Question: <URL>

I have a parent child controller example above, in the child when a button is clicked I displays the div 'showPop' and then will '$emit' an event upwards to the '$rootScope'.
Now in the parent / '$rootScope' I "hear" that event then activate another function.
That function in the '$rootScope' triggers the 'bodyClick' click function to be active, so once a click is registered in the body/parent/rootScope the div 'showPop' is now hidden.
The problem is that while I want clicks on the body to close that div out, I do NOT want clicks on the actual div itself to trigger it to close?
How could I accomplish this / work around the '$rootScope' ng-click event?
'''
.controller('mainController', ['$scope', '$rootScope',
function($scope,$rootScope) {
var unbind = $rootScope.$on('popoverOpen');
$scope.$on('popoverOpen', function(events, data) {
console.log('popoverOpen is heard!')
$scope.bodyClick = function() {
console.log('bodyClick sent down from main');
$scope.theAction = 'bodyClick sent down from main';
$rootScope.$broadcast('bodyClick');
};
$scope.$on('$destroy', unbind);
});
}])
.controller('subController', ['$scope', '$rootScope',
function($scope, $rootScope) {
$scope.callPop = function($event) {
$rootScope.theAction = 'popoverOpen emitted up from sub';
$event.stopPropagation();
$scope.showPop = true;
$scope.$emit('popoverOpen');
};
$scope.$on('bodyClick', function() {
console.log('bodyClick received in sub!');
$rootScope.theAction = 'bodyClick received in sub!';
$scope.showPop = false;
$scope.$emit('destroy');
});
}]);
'''
Markup:
'''
<body ng-app="app" ng-controller="mainController" ng-click="bodyClick()">
<h1>mainController</h1>
<div class="sidebar" ng-controller="subController">
<h2>subController</h2>
<button ng-click="callPop($event)">Click Me</button>
<div ng-show="showPop" class="pop-box">This is showPop, clicking in here should not close it, clicking outside should!</div>
</div>
<section class="the-section">
{{theAction}}
</section>
</body>
'''
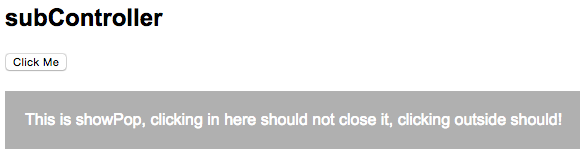
Answer: You could try something with an overlay. A click on the overlay close the pop and also prevent the click to go further.
Glad this suggestion helped you.